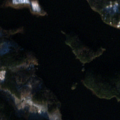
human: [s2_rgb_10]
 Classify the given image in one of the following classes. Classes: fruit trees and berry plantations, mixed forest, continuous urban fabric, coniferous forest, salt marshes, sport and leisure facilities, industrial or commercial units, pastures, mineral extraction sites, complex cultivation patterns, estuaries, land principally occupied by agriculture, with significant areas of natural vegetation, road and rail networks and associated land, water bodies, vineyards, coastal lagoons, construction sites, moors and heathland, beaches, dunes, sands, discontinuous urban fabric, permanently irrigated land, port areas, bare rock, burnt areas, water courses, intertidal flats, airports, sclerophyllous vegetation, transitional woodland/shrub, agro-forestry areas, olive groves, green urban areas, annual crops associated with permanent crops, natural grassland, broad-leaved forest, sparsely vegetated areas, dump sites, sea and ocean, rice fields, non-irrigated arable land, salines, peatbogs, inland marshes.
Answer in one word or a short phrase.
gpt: coniferous forest, mixed forest, water bodies